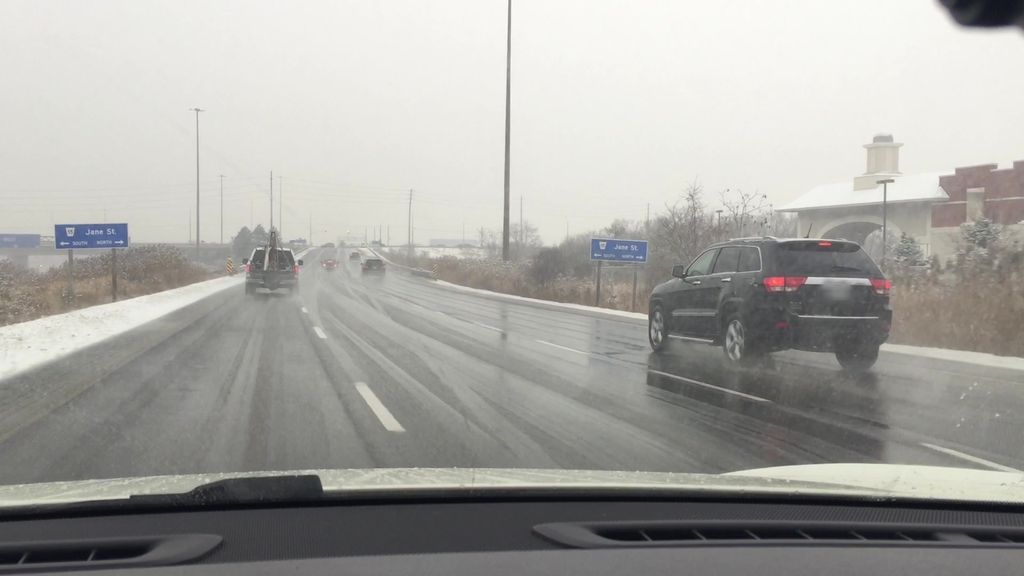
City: toronto